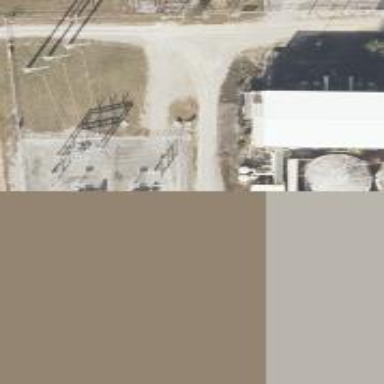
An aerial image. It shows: There is distribution substation enclosed by fence.